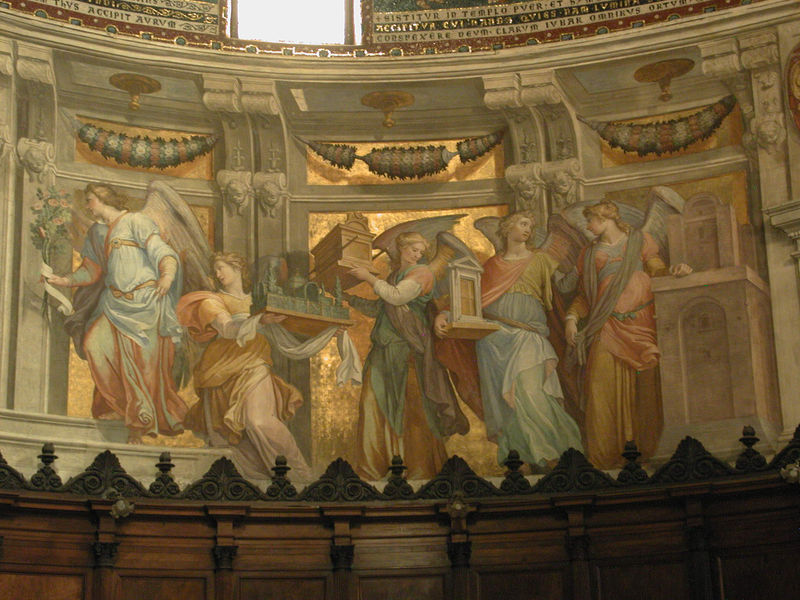
Titel: Santa Maria in Trastevere, Rom
Standort: Rom, S. Maria in Trastevere (EU - I - Latium)
Schlagwörter: blau, flügel, gemälde, weiß, frauen, gelb, blume, blumen, fenster, frau, grau, holz, kleider, marmor, säulen, blüten, gebäude, haus, rot, malerei, ornament, blond, wand, architektur, falten, kleidung, tragen, fünf, häuser, kirche, gewand, gold, gewänder, rosa, rund, engel, ranken, schrift, italien, farbe, gestühl, ornamente, wandgemälde, wandmalerei, stuck, foto, fotografie, kirchen, fraue, kiste, kunst, lilie, modelle, girlanden, fries, sims, kanzel, chor, ballustrade, fresko, bau, lade, römisch, gegenstände, verziehrung, deckenmalerei, kriche, petersdom, latein, paläste, holzbänke, chorgestühl, geschenke, illusionistisch, scheinarchitektur, gaben, ghirlanden, festoni, heiligtümer